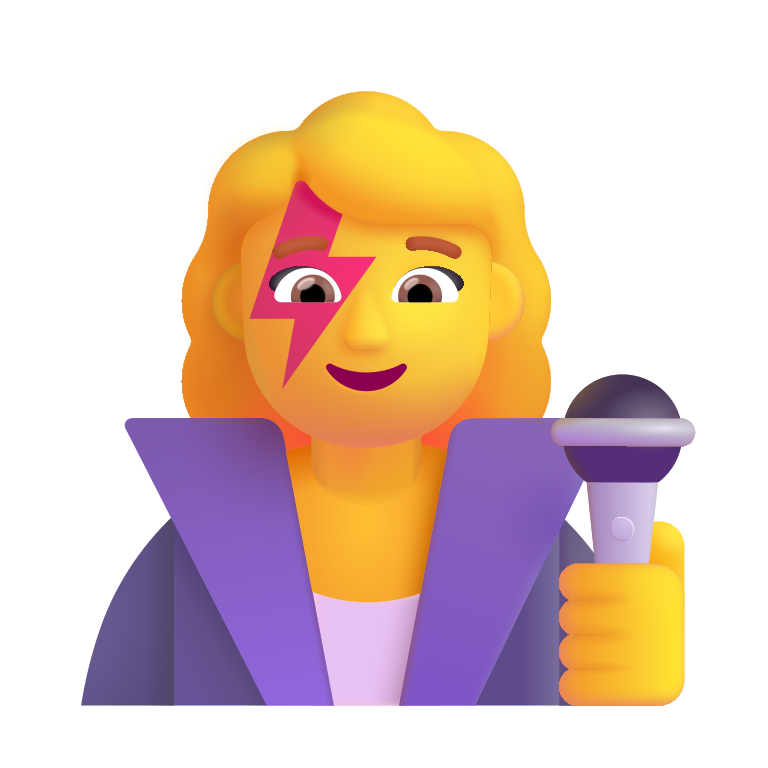
woman singer color default